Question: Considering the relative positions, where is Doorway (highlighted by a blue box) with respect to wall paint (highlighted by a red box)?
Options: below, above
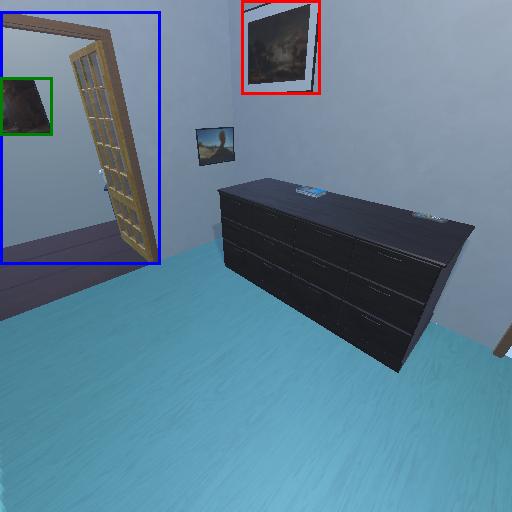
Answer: below